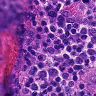
Metastatic tissue present: no